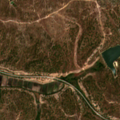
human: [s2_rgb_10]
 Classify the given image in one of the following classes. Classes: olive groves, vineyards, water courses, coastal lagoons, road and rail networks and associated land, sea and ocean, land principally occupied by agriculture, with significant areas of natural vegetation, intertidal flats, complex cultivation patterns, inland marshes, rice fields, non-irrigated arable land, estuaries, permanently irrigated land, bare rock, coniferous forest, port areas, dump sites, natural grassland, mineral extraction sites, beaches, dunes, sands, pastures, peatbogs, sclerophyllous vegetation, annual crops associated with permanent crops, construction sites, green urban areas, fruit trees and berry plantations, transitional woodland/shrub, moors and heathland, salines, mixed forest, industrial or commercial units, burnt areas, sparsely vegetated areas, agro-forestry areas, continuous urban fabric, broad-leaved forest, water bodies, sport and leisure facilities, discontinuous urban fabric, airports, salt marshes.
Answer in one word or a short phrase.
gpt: non-irrigated arable land, broad-leaved forest, transitional woodland/shrub